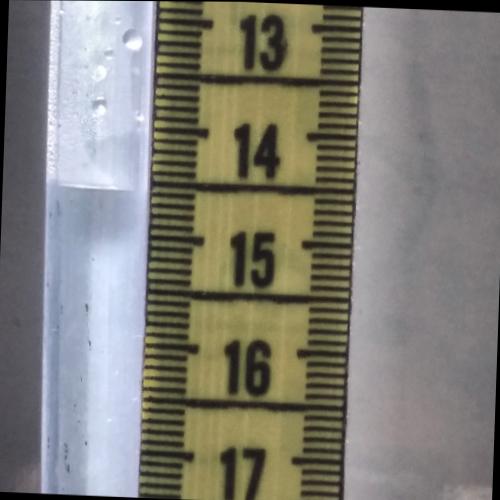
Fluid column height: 14.6 cm